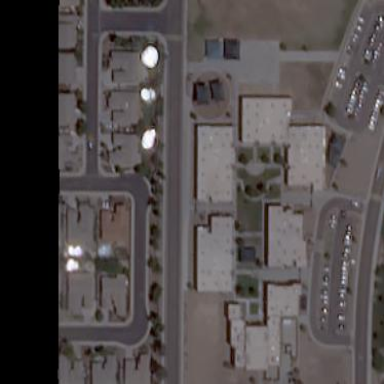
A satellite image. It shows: School.